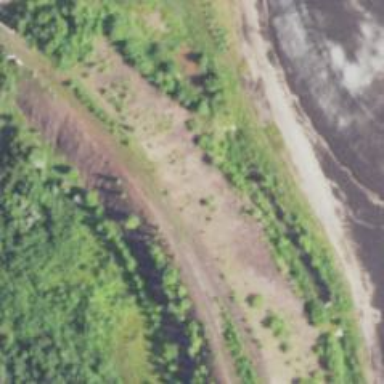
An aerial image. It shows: Single rail track for railway.